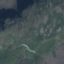
Land use / land cover class: HerbaceousVegetation